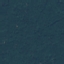
Land use / land cover class: Forest